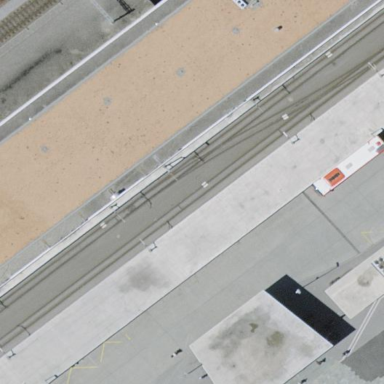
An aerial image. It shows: Shelter for public transport located on building roof.